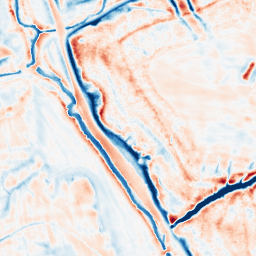
Category: edge_preserving
Decomposition family: bilateral
Decomposition parameters: d: 21
sigma_color: 100
sigma_space: 100
Upsampling method: sinc_hamming
Upsampling parameters: scale: 2
kernel_size: 4
Upsampling scale: 2